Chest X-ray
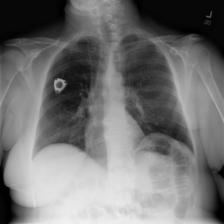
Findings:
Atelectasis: negative
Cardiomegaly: negative
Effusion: negative
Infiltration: negative
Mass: negative
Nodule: negative
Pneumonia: negative
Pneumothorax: negative
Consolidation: negative
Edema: negative
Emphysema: negative
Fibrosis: negative
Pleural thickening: negative
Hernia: negative